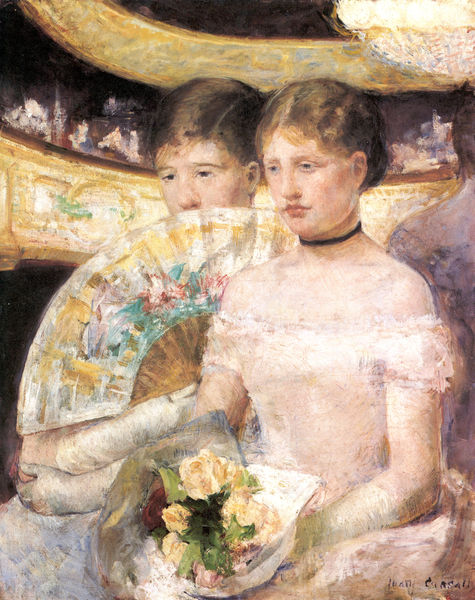
Titel: Two Young Ladies in a Loge
Künstler: Mary Cassatt
Standort: Washington (District of Columbia)
Institution: National Gallery of Art
Schlagwörter: blau, dunkel, gemälde, gruppe, laub, mann, schatten, weiß, frauen, gelb, grün, impressionismus, menschen, mädchen, ocker, sitzen, ausschnitt, blumen, braun, brust, busen, damen, degas, edgar degas, elegant, frankreich, frau, frisur, frisuren, haar, handschuh, handschuhe, hell, kleid, kleider, lampe, licht, mund, nase, pastell, renoir, rücken, schmuck, schwarz, stirn, szene, terasse, blick, blüten, rose, rosen, tuch, expressionismus, fächer, malerei, masse, muster, ornament, schleife, blond, jung, arm, arme, augen, blass, blicke, gesicht, kleidung, mensch, spitze, bildnis, blicken, porträt, schauen, signatur, brüstung, auge, gold, haare, reich, sitzend, stoff, stoffe, tücher, kind, paar, personen, bühne, konzert, oper, person, publikum, schleifen, theater, kinn, lippen, locke, locken, ohren, rosa, scheitel, schulter, seide, traurig, zart, kinder, balkon, brüste, papier, zwei, balett, halsband, zuschauer, zuschauerinnen, zöpfe, warm, lila, besucher, edgar, empore, loge, moment, opernhaus, rang, angst, luft, münder, zopf, kronleuchter, leuchter, strauss, rüsche, rüschen, kropfband, fein, halskette, abendkleid, abendkleider, arena, balkone, bemalt, betrachter, blumenstrauss, bouquet, eindruck, fecher, französin, französinnen, fächern, galerie, galerien, geschwister, gruppen, halle, impression, kelid, konzentration, logen, momentaufnahme, pakett, paterre, ränge, satin, schauspiel, schwestern, sträuße, unscharf, zierlich, zuschauerin, zuschauerraum, wien, golden, aufregung, blich, schauspielhaus, tänzer, schauspielerin, bukett, zwillinge, realität, theaterhaus, kleider hell, blmenstrauß, tränzerinnen, köeider